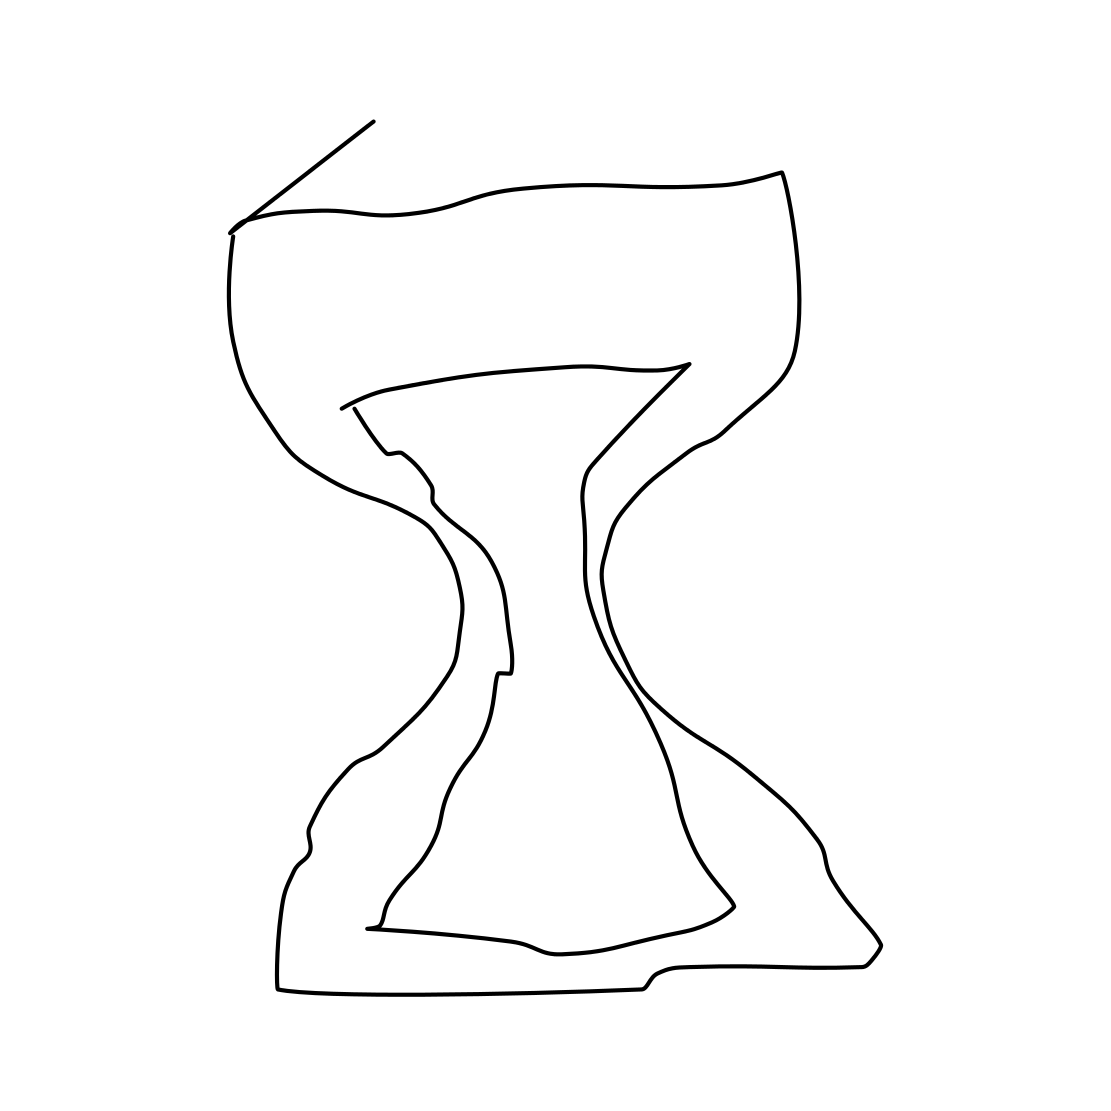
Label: hourglass